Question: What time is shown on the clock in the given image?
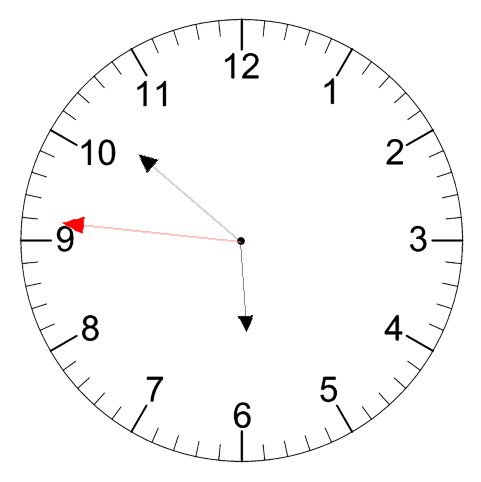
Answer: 05:51:46